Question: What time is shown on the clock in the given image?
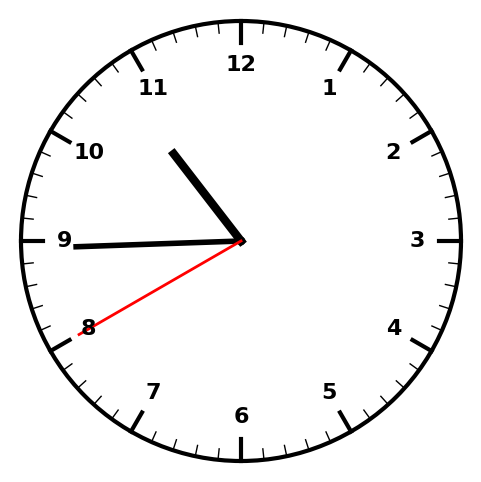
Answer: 10:44:40